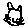
Label: cat